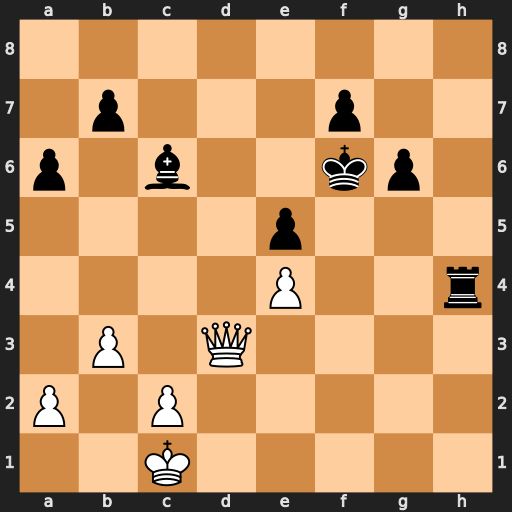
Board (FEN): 8/1p3p2/p1b2kp1/4p3/4P2r/1P1Q4/P1P5/2K5
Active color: w
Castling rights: -
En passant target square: -
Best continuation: Qd8+ Kg7 Qxh4